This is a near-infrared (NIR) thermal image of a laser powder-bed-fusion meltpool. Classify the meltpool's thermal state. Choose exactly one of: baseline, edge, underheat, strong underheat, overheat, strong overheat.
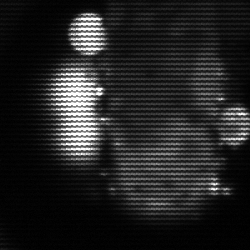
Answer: strong underheat